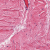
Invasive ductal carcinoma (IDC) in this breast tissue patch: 0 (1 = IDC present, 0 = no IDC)